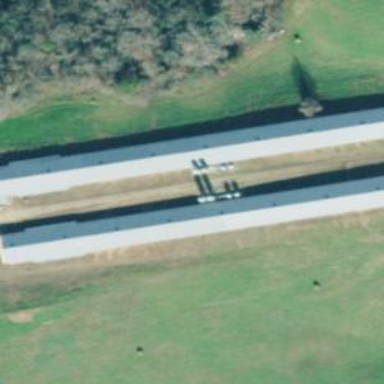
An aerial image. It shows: Poultry house.